Field crop: maize
Growth stage: 2
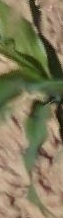
Species: maize